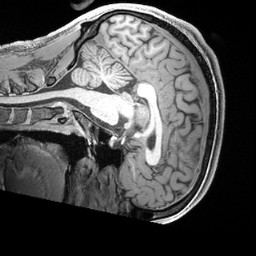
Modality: T1w
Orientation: sagittal
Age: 27
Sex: male
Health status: healthy
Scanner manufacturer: siemens
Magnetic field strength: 3 T
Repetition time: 2.4 s
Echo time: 0.00222 s